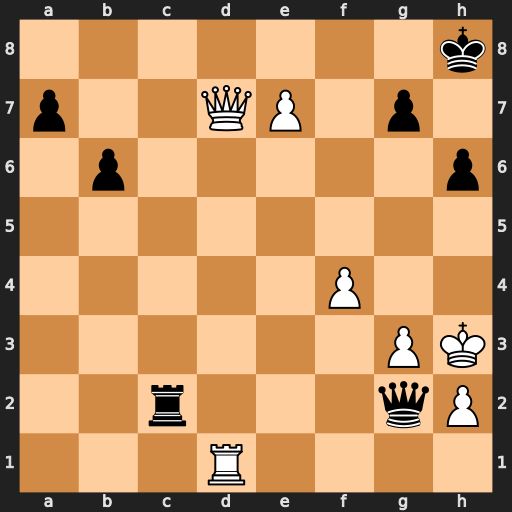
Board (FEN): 7k/p2QP1p1/1p5p/8/5P2/6PK/2r3qP/3R4
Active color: w
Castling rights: -
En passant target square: -
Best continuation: Kh4 Qxh2+ Qh3 g5+ fxg5 Rc4+ g4 Qe2 Rd8+